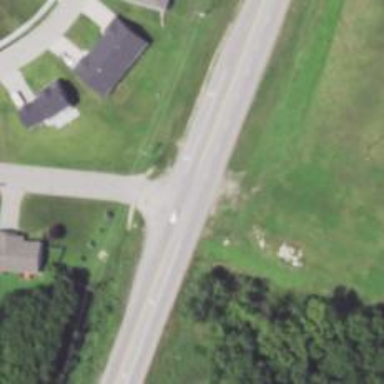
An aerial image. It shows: Secondary road with asphalt surface.